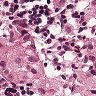
Metastatic tissue present: yes